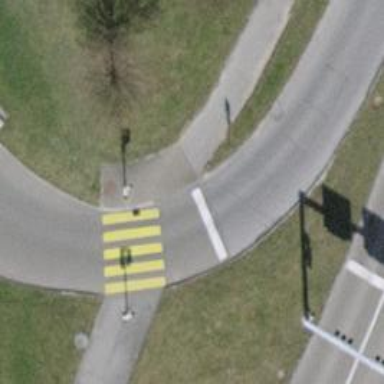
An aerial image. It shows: Crossing with zebra markings regulated by traffic signals.